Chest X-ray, AP view. Patient: 49 years old, sex F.
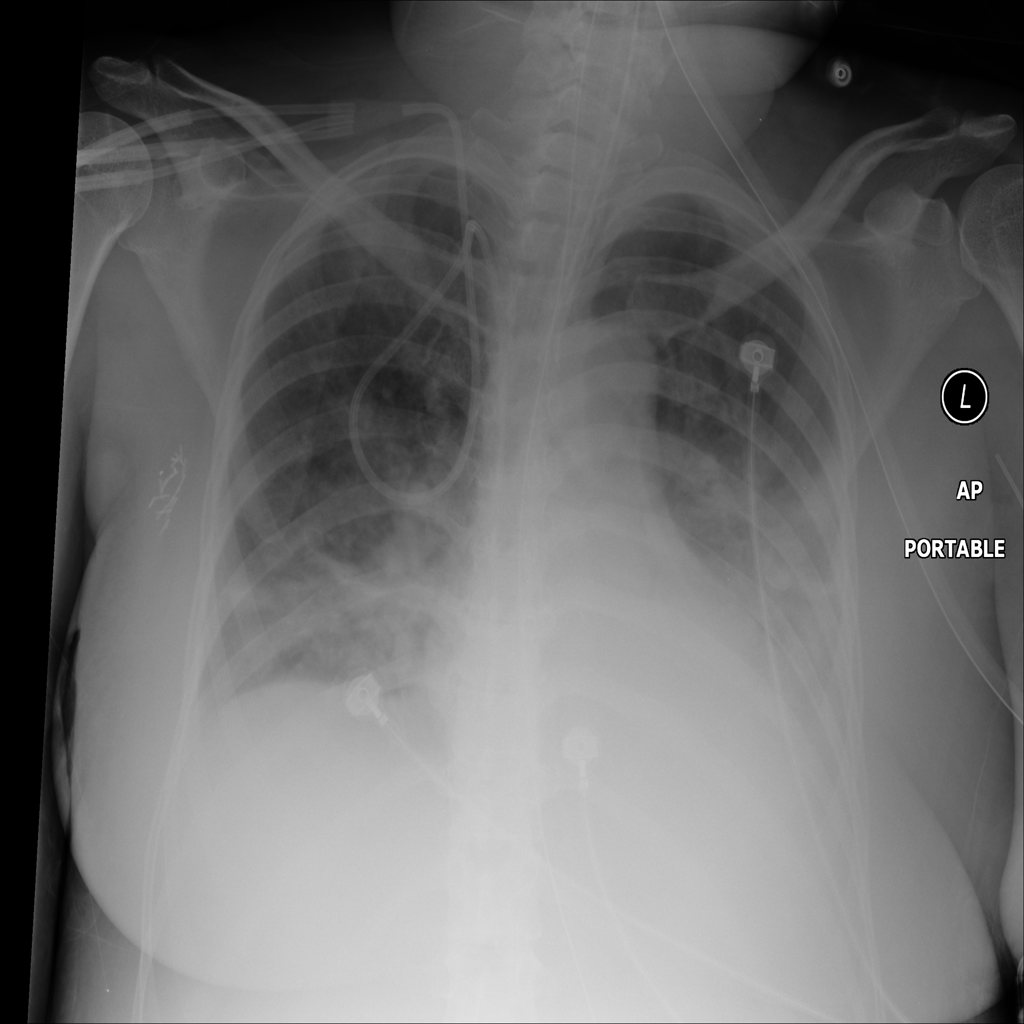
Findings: Effusion